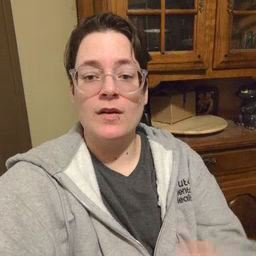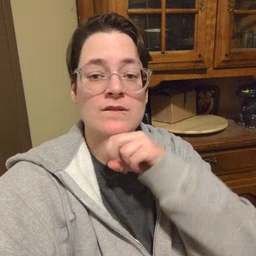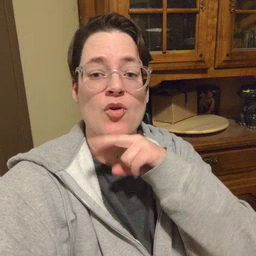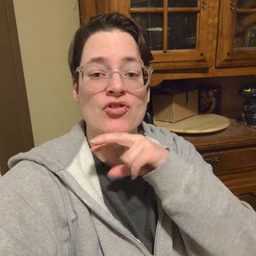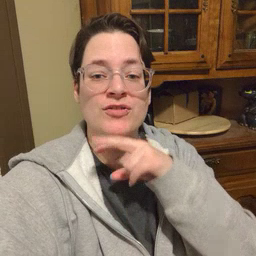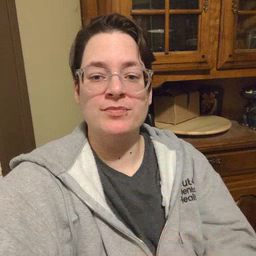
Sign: frog